Question: Okay I am serializing a bunch of years from a database call into a json object.
This object is the response from the webservice to the first ajax call. My javascript error console throws an error on the line where it is suppose to deserialize it. I am trying to figure out what is wrong.
# Update:
This code works, thanks to Jussi Kosunen
'''
$.ajax(
{
type: "POST",
url: "default.aspx/HelloWorld",
dataType: "json",
data: "{name:'" + name + "'}",
contentType: "application/json; charset=utf-8",
success: function (msg) {
//parse the object into something useable.
var stringarray = JSON.parse(msg.d);
//empty the results for next time around.
$('#year').empty();
for (index in stringarray) {
$('#year').append('<option>' + stringarray[index] + "</option>");
alert(stringarray[index]);
}
'''
This is the C# that serialized the list into an json object;
'''
[WebMethod]
[ScriptMethod(ResponseFormat=ResponseFormat.Json)]
public static string HelloWorld(string name)
{
string splitme = "USE VCDB SELECT DISTINCT YearID FROM BaseVehicle";
DataTable dt = getDataTable(splitme);
List<string> ids = new List<string>();
foreach (DataRow row in dt.Rows)
{
ids.Add(row.ItemArray[0].ToString());
}
JavaScriptSerializer js = new JavaScriptSerializer();
string x =js.Serialize(ids);
return x;
}
'''
Now when I go into debug. this is the string the C# is returning.
'''
["1896","1897","1898","1899","1900","1901","1902","1903","1904","1905","1906","1907","1908","1909","1910","1911","1912","1913","1914","1915","1916","1917","1918","1919","1920","1921","1922","1923","1924","1925","1926","1927","1928","1929","1930","1931","1932","1933","1934","1935","1936","1937","1938","1939","1940","1941","1942","1943","1944","1945","1946","1947","1948","1949","1950","1951","1952","1953","1954","1955","1956","1957","1958","1959","1960","1961","1962","1963","1964","1965","1966","1967","1968","1969","1970","1971","1972","1973","1974","1975","1976","1977","1978","1979","1980","1981","1982","1983","1984","1985","1986","1987","1988","1989","1990","1991","1992","1993","1994","1995","1996","1997","1998","1999","2000","2001","2002","2003","2004","2005","2006","2007","2008","2009","2010","2011","2012","2013"]
'''

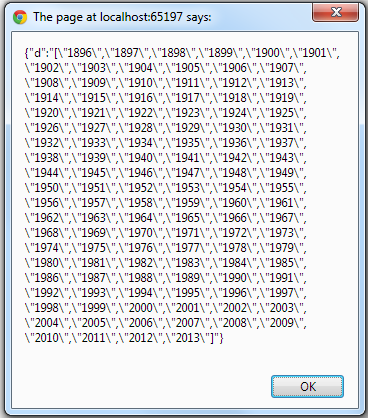
Answer: As you're passing 'dataType: "json"' into your '$.ajax' call, it's parsing your JSON automatically.